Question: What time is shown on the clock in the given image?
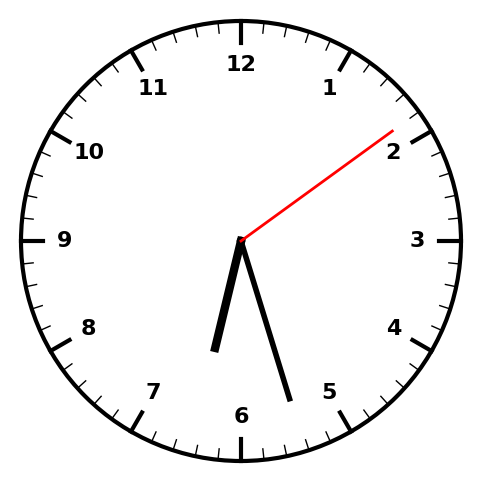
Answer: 06:27:09